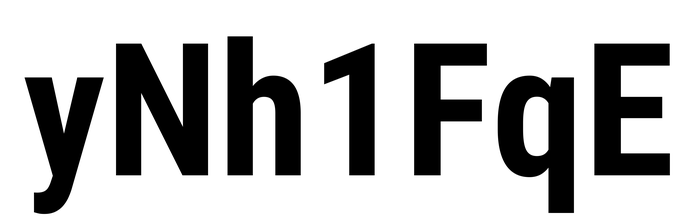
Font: Roboto_Condensed_Bold